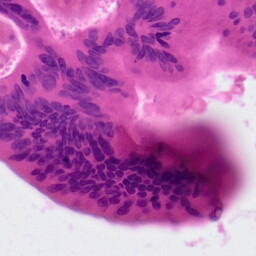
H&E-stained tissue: Colon